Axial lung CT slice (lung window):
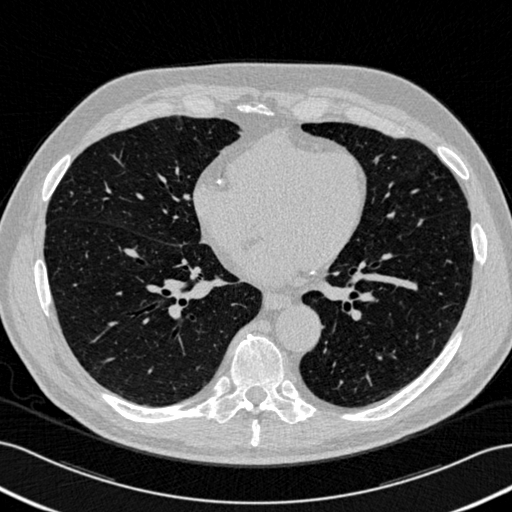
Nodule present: no